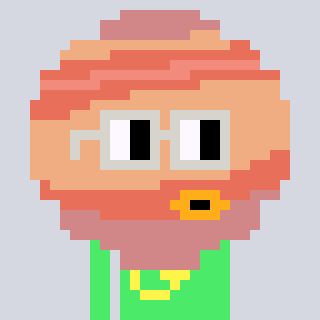
a pixel art character with square light gray glasses, a jupiter-shaped head and a teal-colored body on a cool background